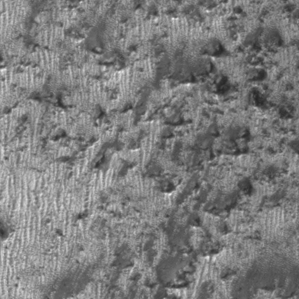
Label: frost